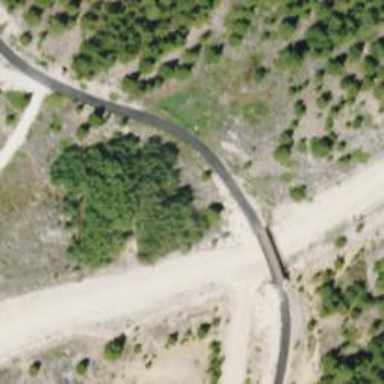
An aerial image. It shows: Bridge over asphalt cycleway designed for Nordic skiing.